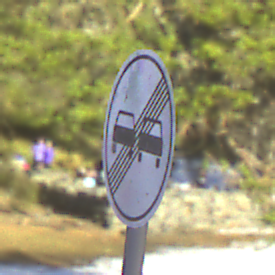
Verkehrszeichen: EndeUeberholverbot
Umgebung: Outdoor, Nature
Tageszeit: MorningAfternoon
Wetter: Clear
Licht: Natural
Jahreszeit: Winter
Kontrast: HighContrast